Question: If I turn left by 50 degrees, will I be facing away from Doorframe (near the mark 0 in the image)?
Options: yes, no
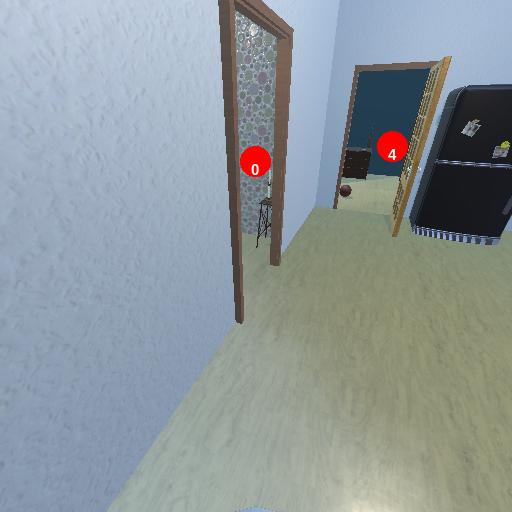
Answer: yes